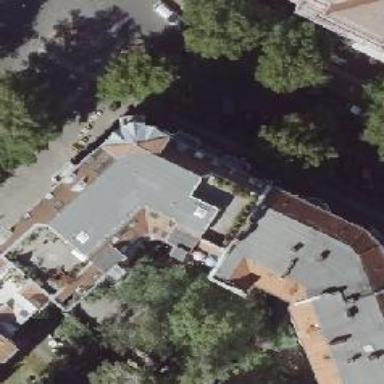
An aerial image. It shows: Cafe.